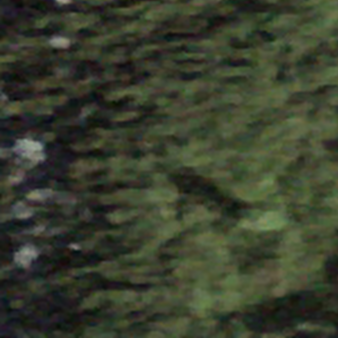
Label: other